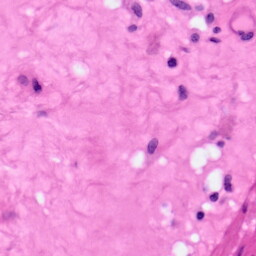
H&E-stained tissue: Pancreatic